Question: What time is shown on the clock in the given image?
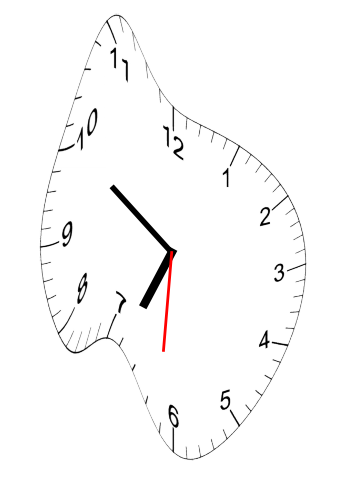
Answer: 06:50:31